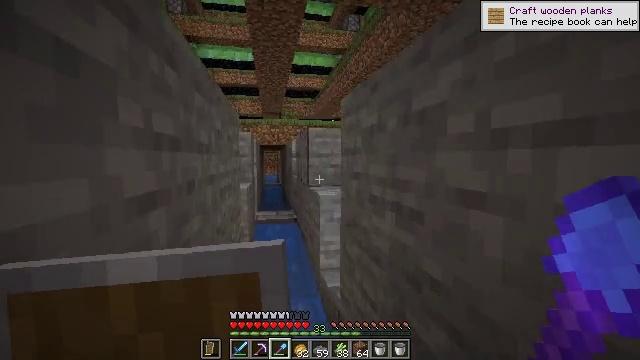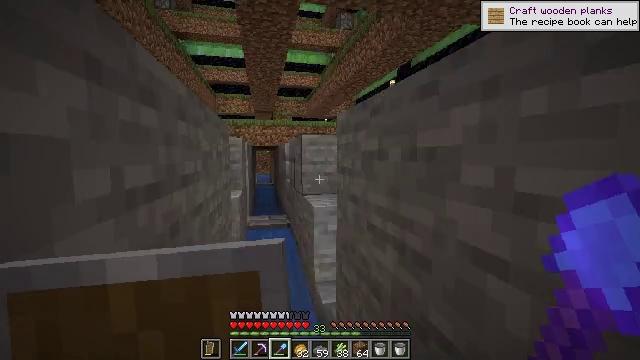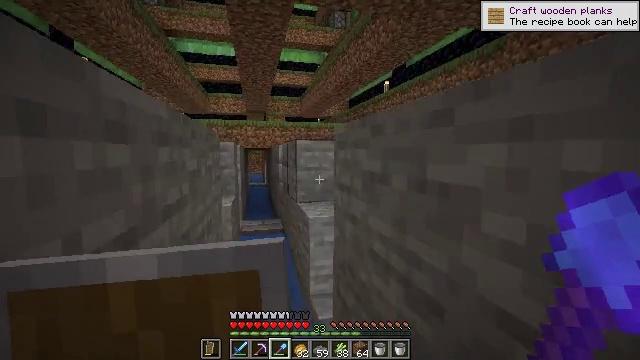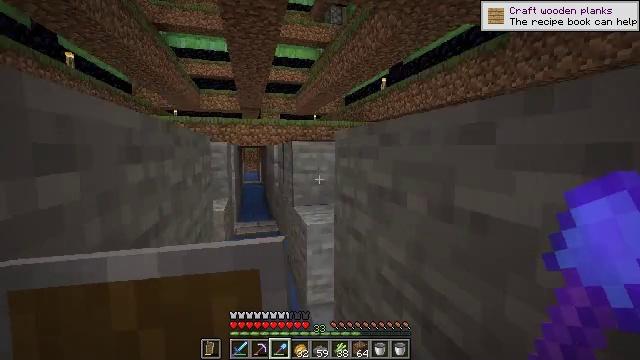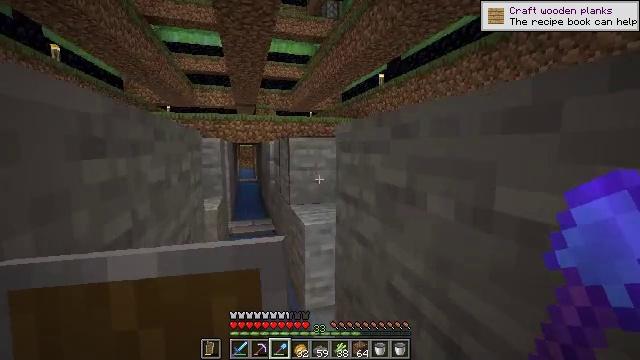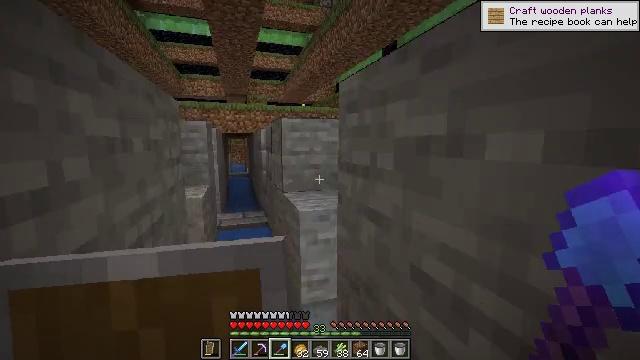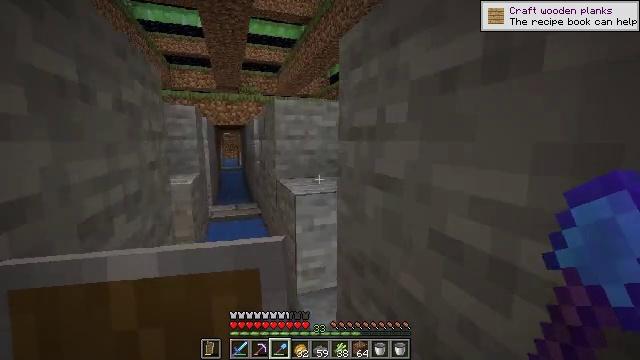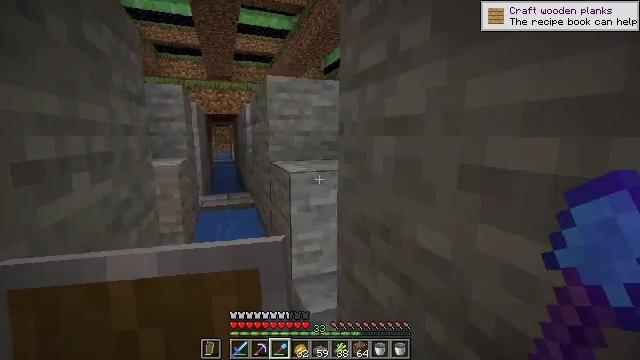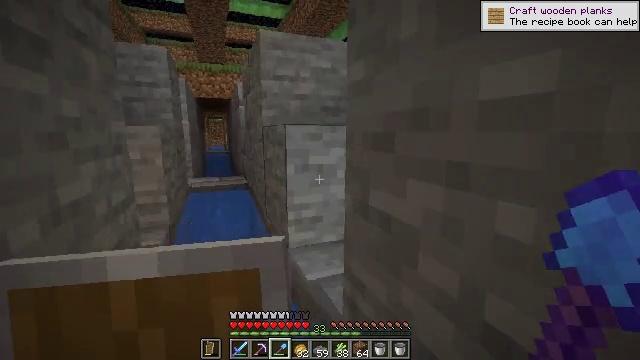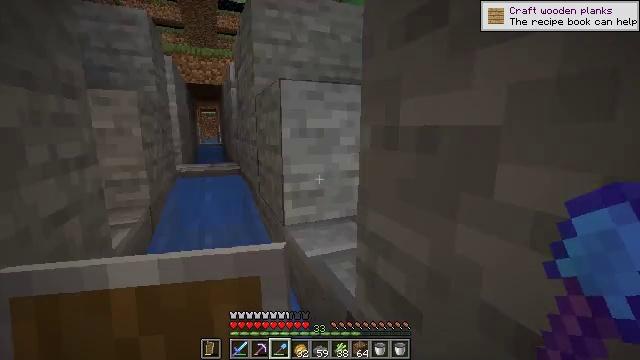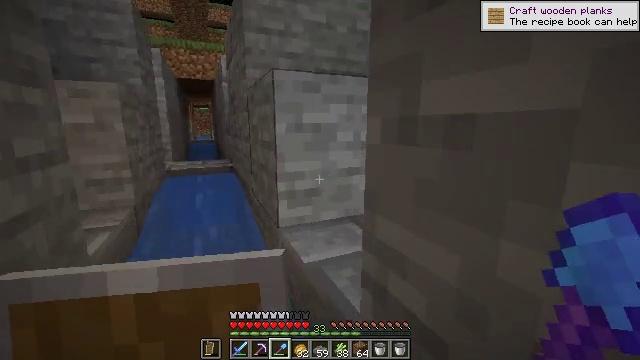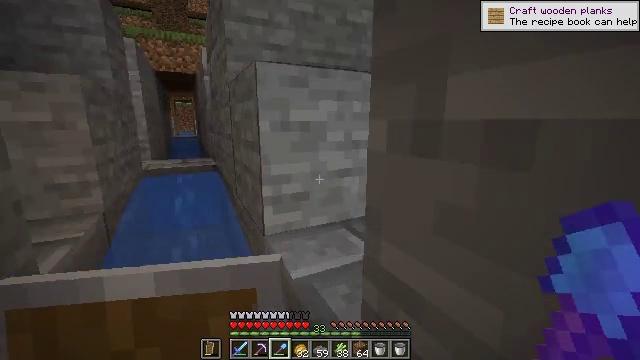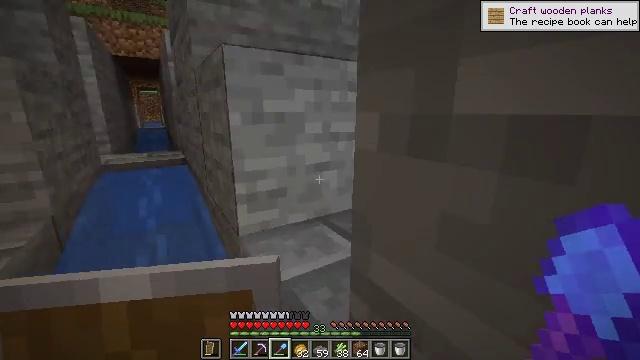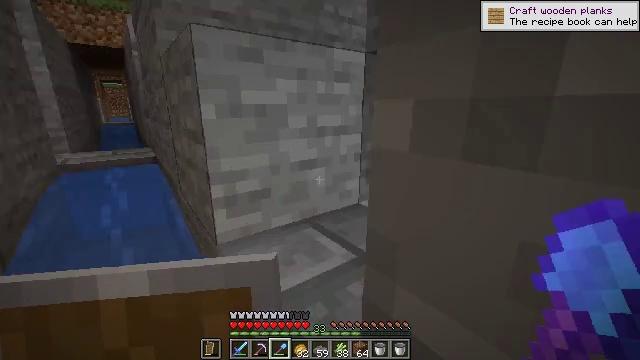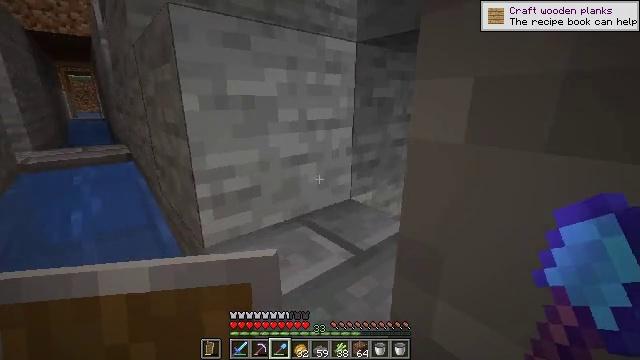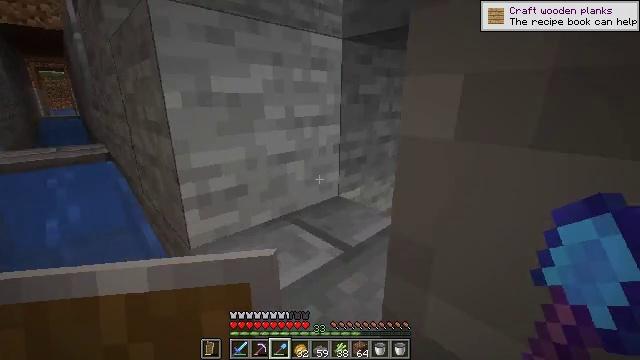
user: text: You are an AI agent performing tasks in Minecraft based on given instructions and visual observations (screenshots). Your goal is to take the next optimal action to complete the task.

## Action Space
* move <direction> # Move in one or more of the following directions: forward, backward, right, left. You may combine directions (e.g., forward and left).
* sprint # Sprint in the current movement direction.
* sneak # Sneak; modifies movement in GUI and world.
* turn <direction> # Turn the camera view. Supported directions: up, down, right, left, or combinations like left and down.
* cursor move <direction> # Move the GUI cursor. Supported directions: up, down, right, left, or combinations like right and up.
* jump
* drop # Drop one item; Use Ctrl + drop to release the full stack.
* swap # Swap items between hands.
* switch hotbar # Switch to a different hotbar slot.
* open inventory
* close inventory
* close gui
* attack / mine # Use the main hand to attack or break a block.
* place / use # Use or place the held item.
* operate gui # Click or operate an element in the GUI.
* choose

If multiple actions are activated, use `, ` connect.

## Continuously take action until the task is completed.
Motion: motion action
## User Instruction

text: Get packed ice by crafting it with ice blocks.
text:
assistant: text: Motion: move forward, turn right, jump
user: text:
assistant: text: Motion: move forward, turn right, jump
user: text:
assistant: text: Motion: move forward, turn right, jump
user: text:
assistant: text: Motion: move forward, jump
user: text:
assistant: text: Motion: move forward, turn right, jump
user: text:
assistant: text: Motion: move forward, turn right
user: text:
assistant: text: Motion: move forward, turn right
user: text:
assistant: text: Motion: move forward, turn right
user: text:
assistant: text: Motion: move forward, turn right
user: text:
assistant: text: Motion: move forward, turn right
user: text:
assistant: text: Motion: move forward, turn right
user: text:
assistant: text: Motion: move forward, turn right and down
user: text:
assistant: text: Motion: move forward, turn right and down
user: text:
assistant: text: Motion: move forward, turn right and down
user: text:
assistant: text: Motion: move forward, turn right, jump
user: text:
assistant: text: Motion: move forward, turn right, jump
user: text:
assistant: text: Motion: move forward, turn right, jump
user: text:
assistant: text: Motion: move forward, turn right, jump
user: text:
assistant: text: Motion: move forward, turn right, jump
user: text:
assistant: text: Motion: move forward, turn right, jump
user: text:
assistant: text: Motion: move forward, turn right, jump
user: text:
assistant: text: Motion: move forward, turn right, jump
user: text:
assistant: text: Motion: move forward, turn right, jump
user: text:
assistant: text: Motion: move forward, jump
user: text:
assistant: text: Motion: move forward, jump
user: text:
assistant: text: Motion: move forward, jump
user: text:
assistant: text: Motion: move forward
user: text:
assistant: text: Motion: move forward, turn left and down
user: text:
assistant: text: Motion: move forward, turn left
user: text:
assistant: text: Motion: move forward, turn left and down, jump